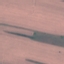
Land use / land cover: AnnualCrop